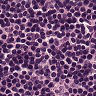
Metastatic tissue present: no